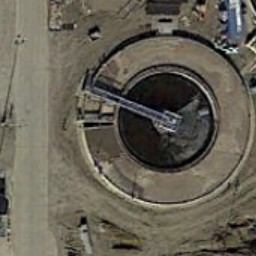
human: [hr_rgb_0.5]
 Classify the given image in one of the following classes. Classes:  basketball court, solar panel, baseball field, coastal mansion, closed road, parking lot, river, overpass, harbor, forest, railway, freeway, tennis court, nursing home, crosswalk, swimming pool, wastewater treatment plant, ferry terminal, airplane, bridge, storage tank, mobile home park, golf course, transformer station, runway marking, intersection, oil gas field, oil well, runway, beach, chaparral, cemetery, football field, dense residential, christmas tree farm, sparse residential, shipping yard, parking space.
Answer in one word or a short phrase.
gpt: wastewater treatment plant